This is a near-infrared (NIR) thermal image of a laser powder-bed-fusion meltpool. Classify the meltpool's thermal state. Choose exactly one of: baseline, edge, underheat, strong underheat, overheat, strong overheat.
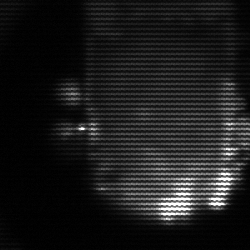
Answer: baseline